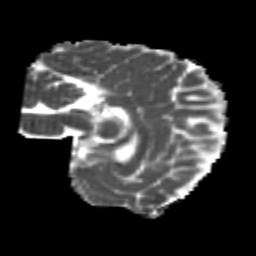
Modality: MD
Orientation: sagittal
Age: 20
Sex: female
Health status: healthy
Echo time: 0.074 s